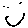
Label: smiley face